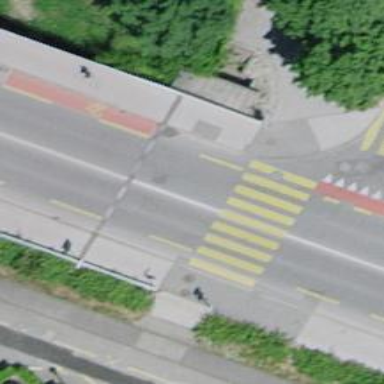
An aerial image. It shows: Asphalt secondary road with dedicated lane for cyclists on both sides.